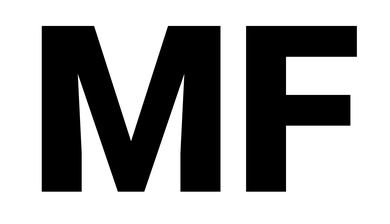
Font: Roboto_Black